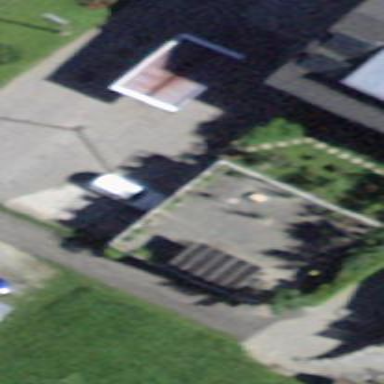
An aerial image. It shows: Garage.